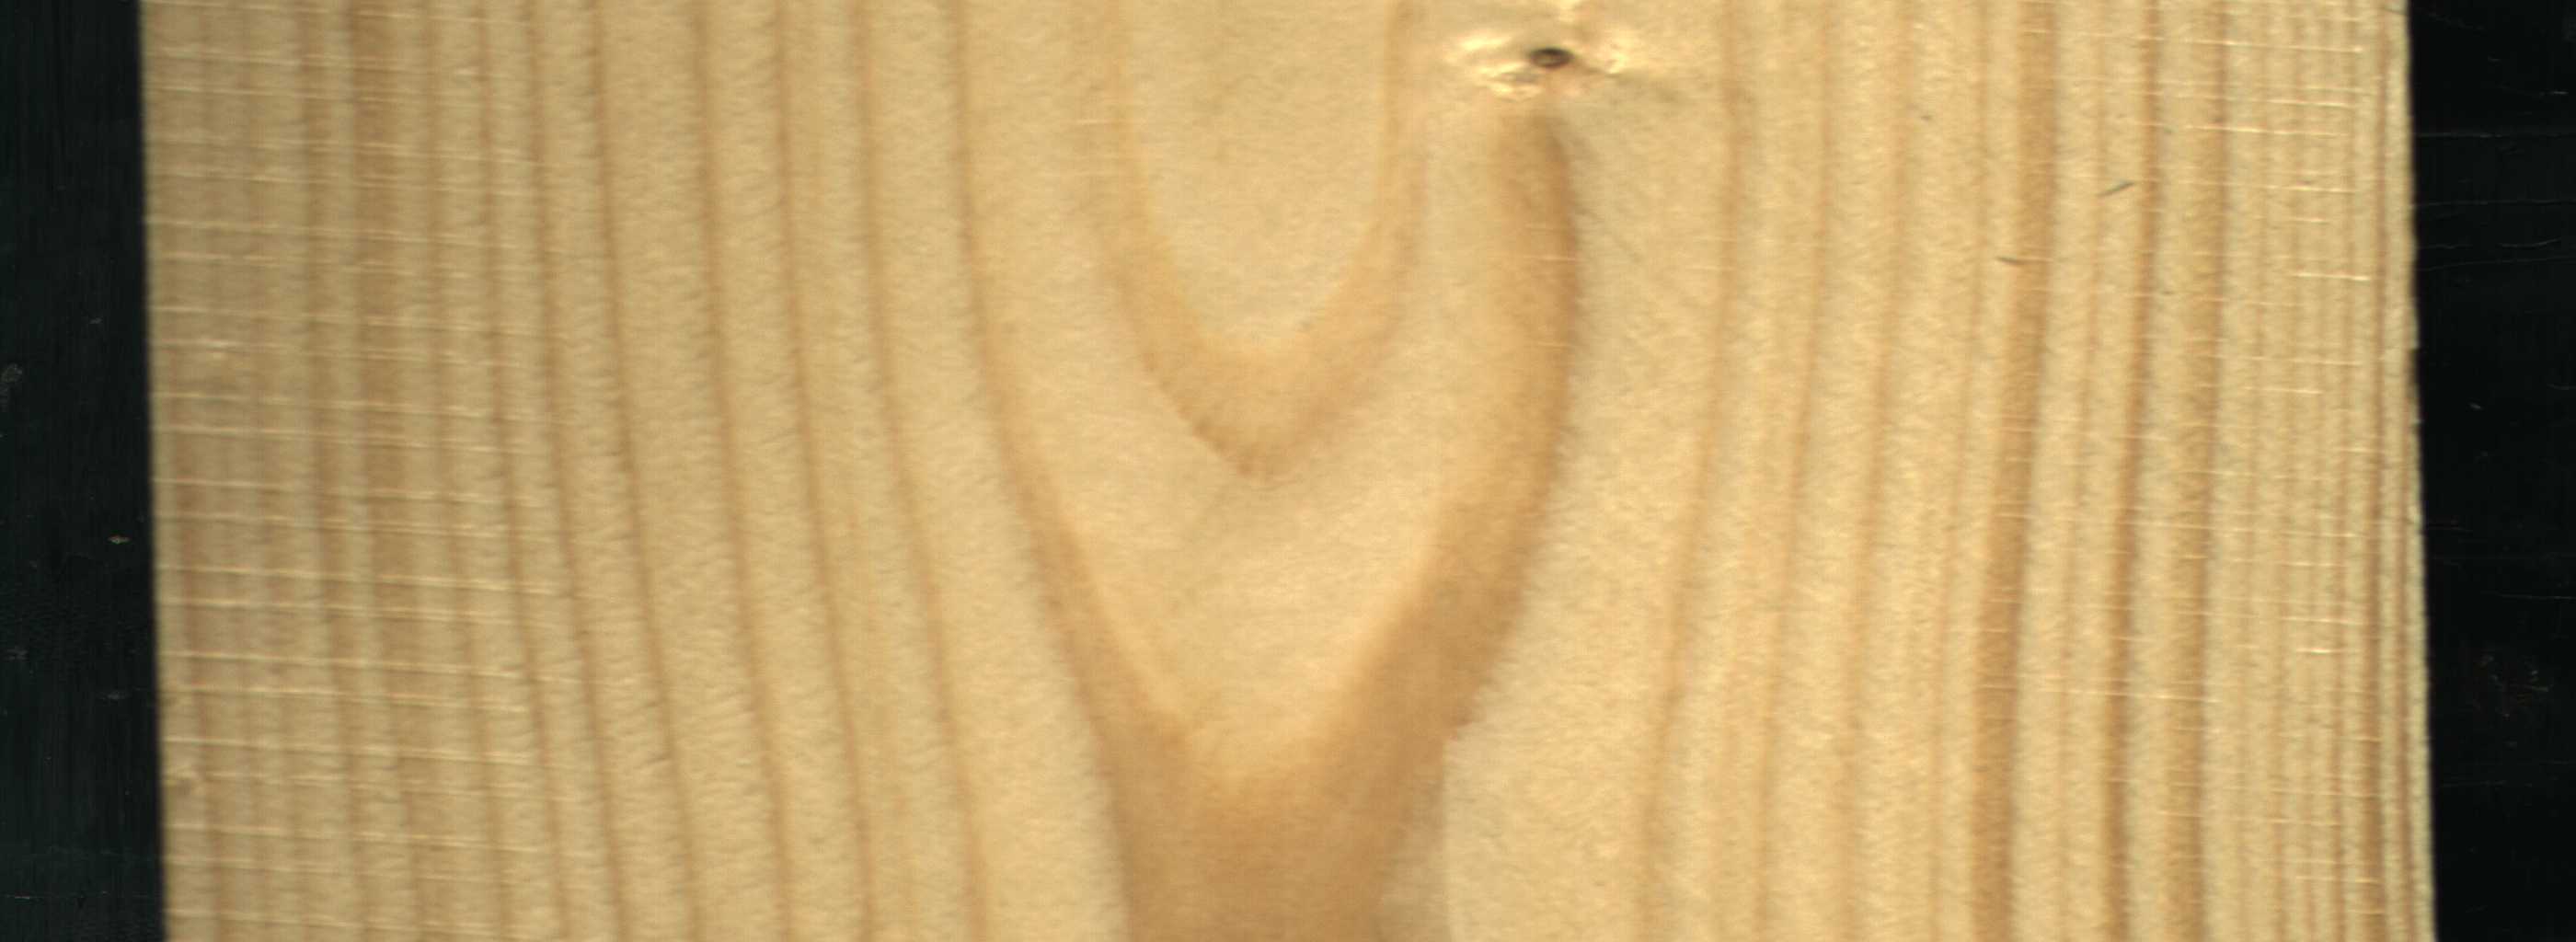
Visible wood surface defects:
Live_Knot